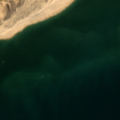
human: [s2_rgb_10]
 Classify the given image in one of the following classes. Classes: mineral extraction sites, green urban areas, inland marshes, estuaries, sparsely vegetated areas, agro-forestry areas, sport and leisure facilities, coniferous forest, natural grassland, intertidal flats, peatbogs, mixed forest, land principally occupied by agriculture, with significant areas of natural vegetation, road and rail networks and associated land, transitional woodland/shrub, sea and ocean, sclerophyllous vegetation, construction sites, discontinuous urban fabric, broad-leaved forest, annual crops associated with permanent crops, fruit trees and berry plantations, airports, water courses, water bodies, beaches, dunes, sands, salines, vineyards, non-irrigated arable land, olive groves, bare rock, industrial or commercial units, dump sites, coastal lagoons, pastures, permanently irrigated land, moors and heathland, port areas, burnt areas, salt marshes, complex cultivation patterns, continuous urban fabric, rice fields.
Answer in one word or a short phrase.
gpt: beaches, dunes, sands, sea and ocean